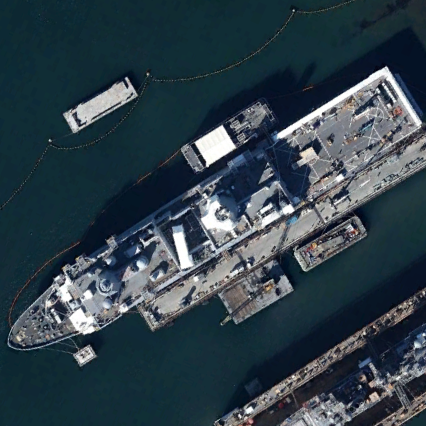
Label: combat